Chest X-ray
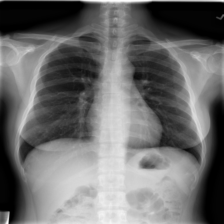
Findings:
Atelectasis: negative
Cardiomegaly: negative
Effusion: negative
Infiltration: negative
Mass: negative
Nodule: negative
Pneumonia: negative
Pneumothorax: negative
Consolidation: negative
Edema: negative
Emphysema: negative
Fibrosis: negative
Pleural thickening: negative
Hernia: negative